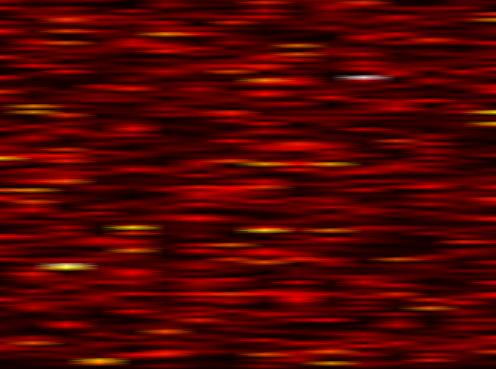
Label: UFMC